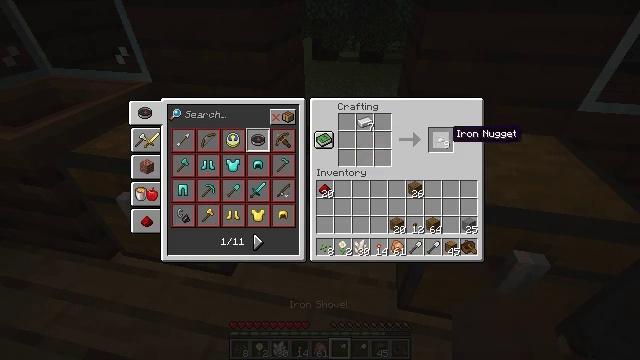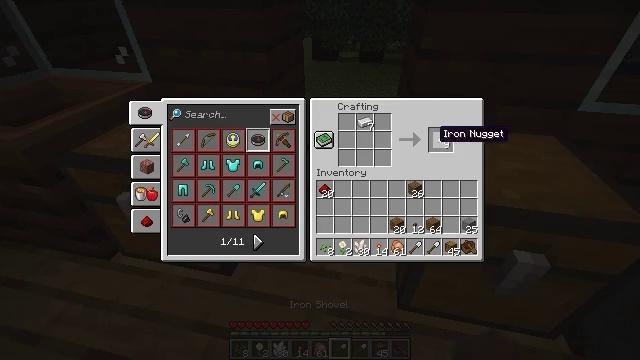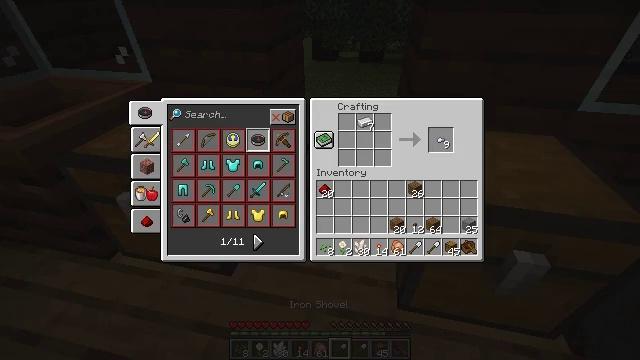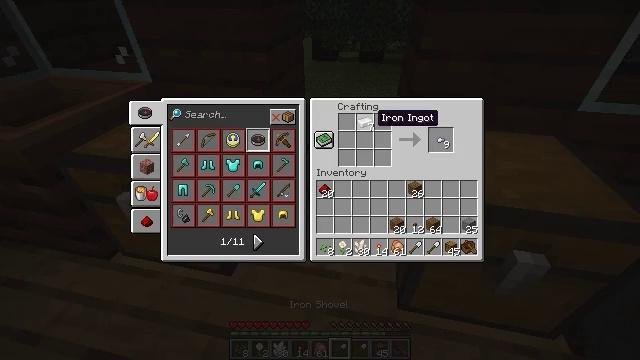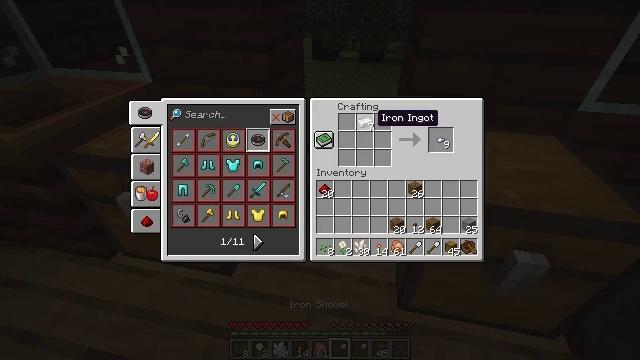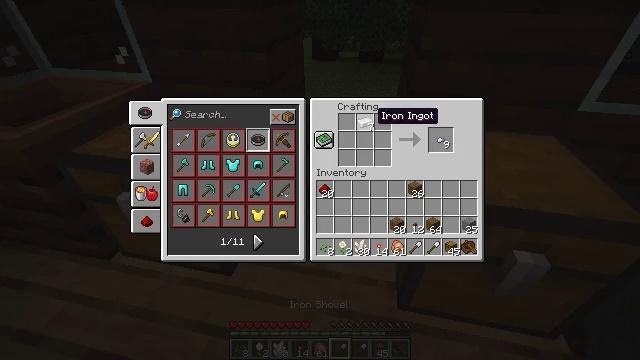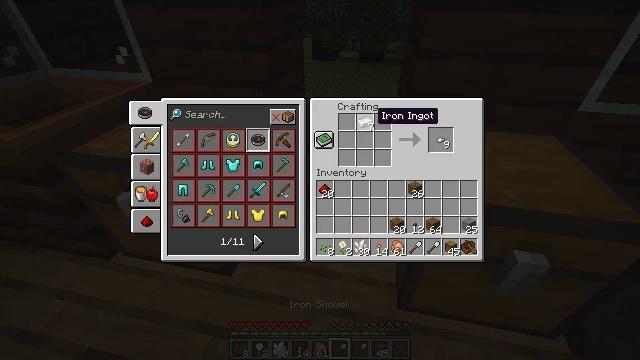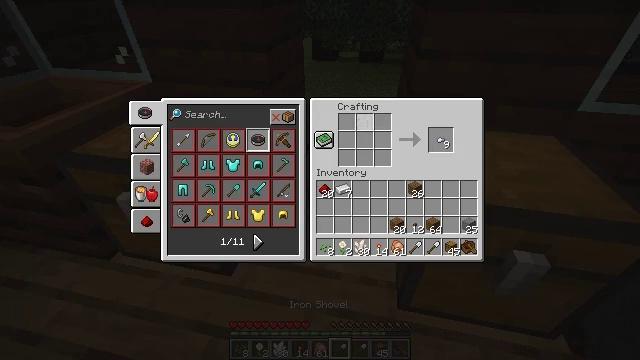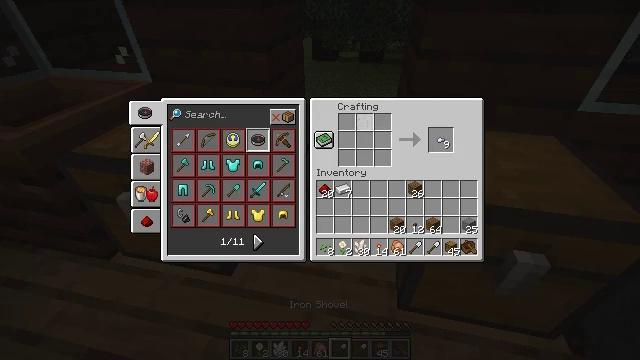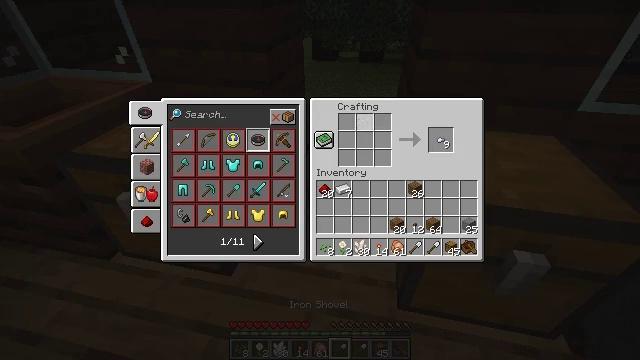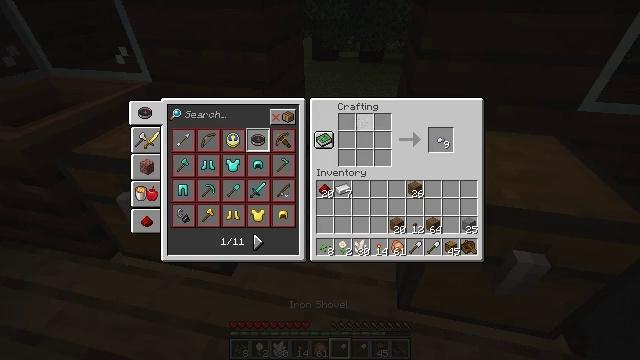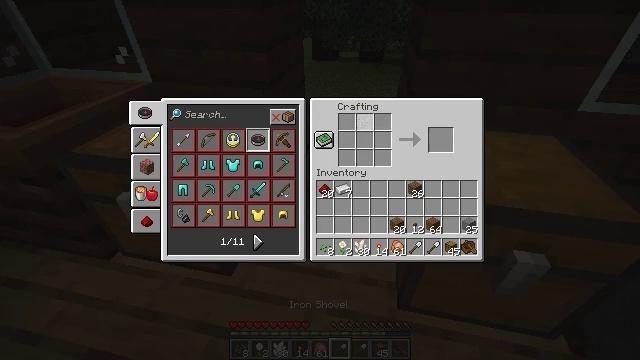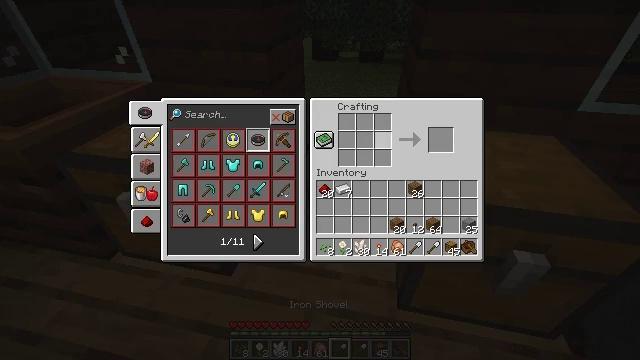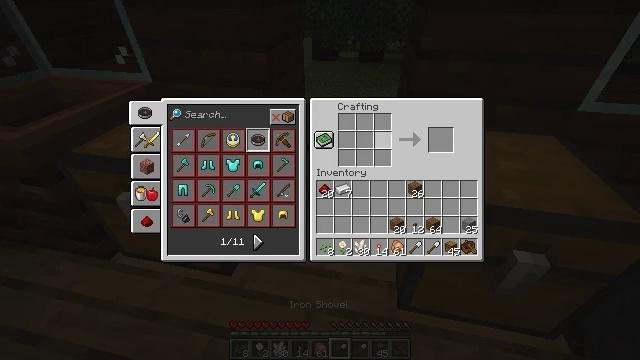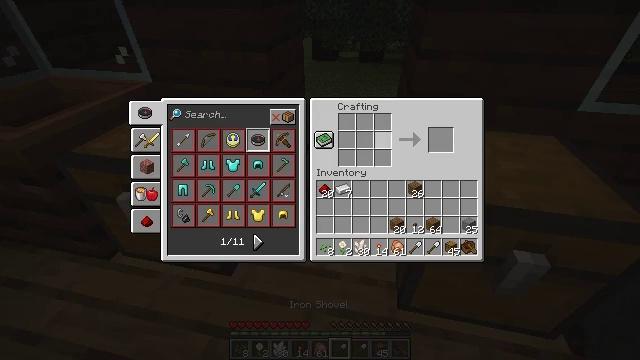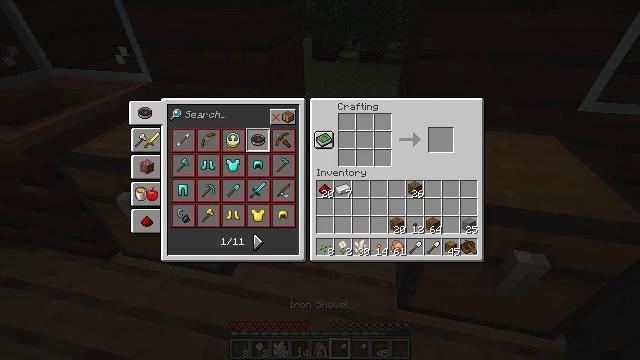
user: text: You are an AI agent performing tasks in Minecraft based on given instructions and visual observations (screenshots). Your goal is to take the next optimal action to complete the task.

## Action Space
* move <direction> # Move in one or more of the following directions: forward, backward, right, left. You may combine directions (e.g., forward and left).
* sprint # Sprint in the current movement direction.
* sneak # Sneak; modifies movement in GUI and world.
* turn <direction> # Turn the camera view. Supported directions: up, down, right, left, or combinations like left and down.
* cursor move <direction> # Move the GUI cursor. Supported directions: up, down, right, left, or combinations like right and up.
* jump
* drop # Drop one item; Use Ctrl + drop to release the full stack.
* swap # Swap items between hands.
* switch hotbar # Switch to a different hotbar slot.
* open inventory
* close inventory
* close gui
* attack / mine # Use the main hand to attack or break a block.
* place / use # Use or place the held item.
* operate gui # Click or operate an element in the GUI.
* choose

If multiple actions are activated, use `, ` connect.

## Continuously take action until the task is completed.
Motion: motion action
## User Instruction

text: Hold left button to gather the purple bed.
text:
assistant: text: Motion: sneak, cursor move left, open gui
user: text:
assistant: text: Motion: sneak, cursor move left and up
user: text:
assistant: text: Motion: sneak, cursor move left and up
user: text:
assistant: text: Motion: sneak
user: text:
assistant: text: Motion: sneak
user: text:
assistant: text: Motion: sneak
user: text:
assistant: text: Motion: sneak, operate gui
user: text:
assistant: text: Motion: sneak, operate gui
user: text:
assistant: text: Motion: sneak, operate gui
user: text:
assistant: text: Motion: sneak
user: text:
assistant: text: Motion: sneak
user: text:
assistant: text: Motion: sneak
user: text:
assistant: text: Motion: sneak
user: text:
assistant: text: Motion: sneak, cursor move right
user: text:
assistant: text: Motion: cursor move right
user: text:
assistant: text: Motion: cursor move right
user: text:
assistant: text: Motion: no_op
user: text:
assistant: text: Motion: cursor move right
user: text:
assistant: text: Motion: cursor move right
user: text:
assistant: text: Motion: no_op
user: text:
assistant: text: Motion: cursor move down
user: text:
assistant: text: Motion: cursor move down
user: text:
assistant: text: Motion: cursor move down
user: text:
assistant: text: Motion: no_op
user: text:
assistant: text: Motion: no_op
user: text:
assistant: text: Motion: no_op
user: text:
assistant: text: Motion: no_op
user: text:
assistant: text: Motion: no_op
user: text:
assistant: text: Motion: close gui
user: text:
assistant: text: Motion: turn left